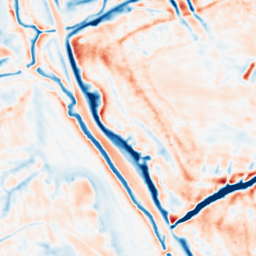
Category: multiscale
Decomposition family: dog_multiscale
Decomposition parameters: sigma_ratio: 1.4
n_scales: 5
base_sigma: 1
Upsampling method: quintic
Upsampling parameters: scale: 4
Upsampling scale: 4